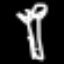
Label: palm tree